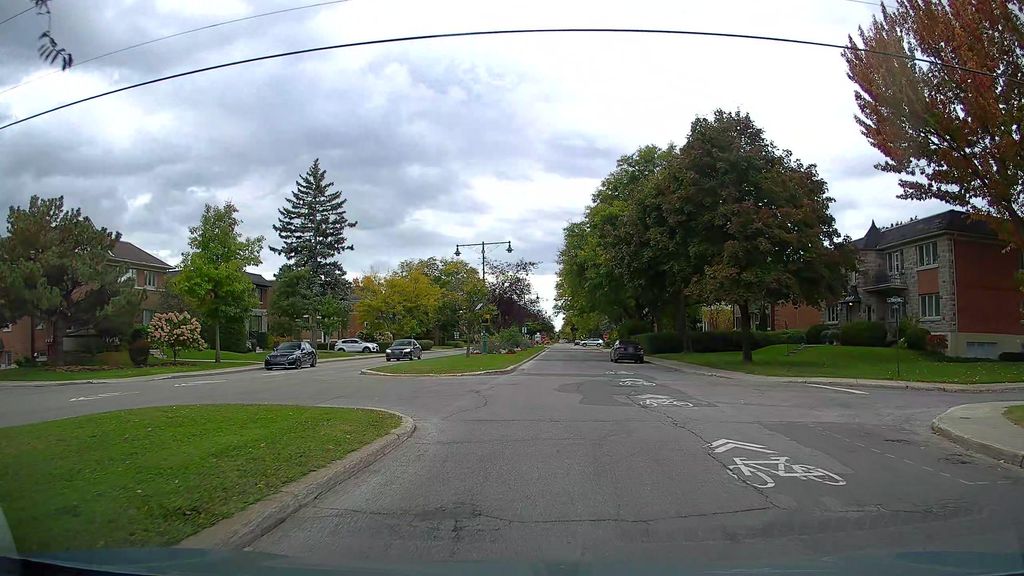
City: montreal